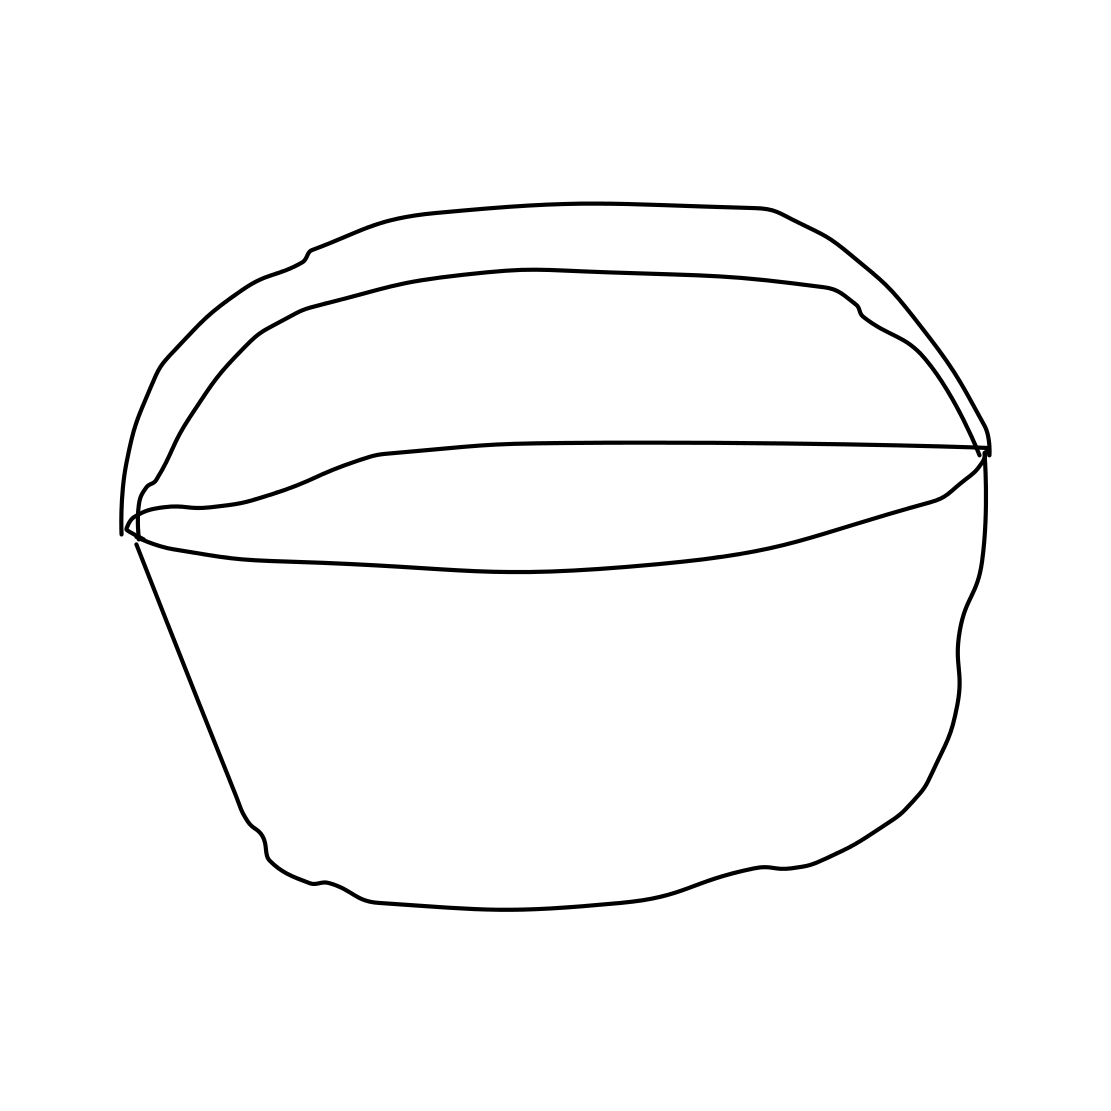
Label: basket